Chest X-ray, PA view. Patient: 40 years old, sex M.
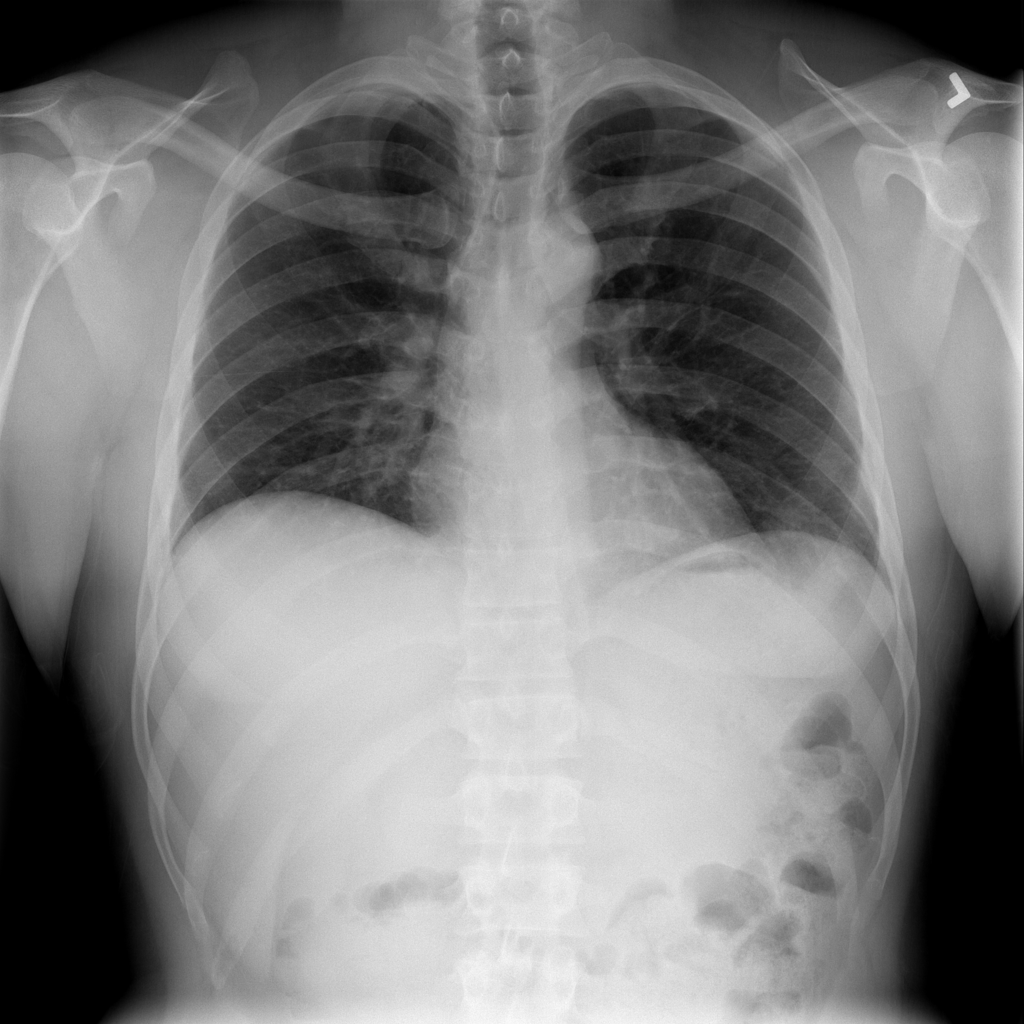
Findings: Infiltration